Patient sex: F
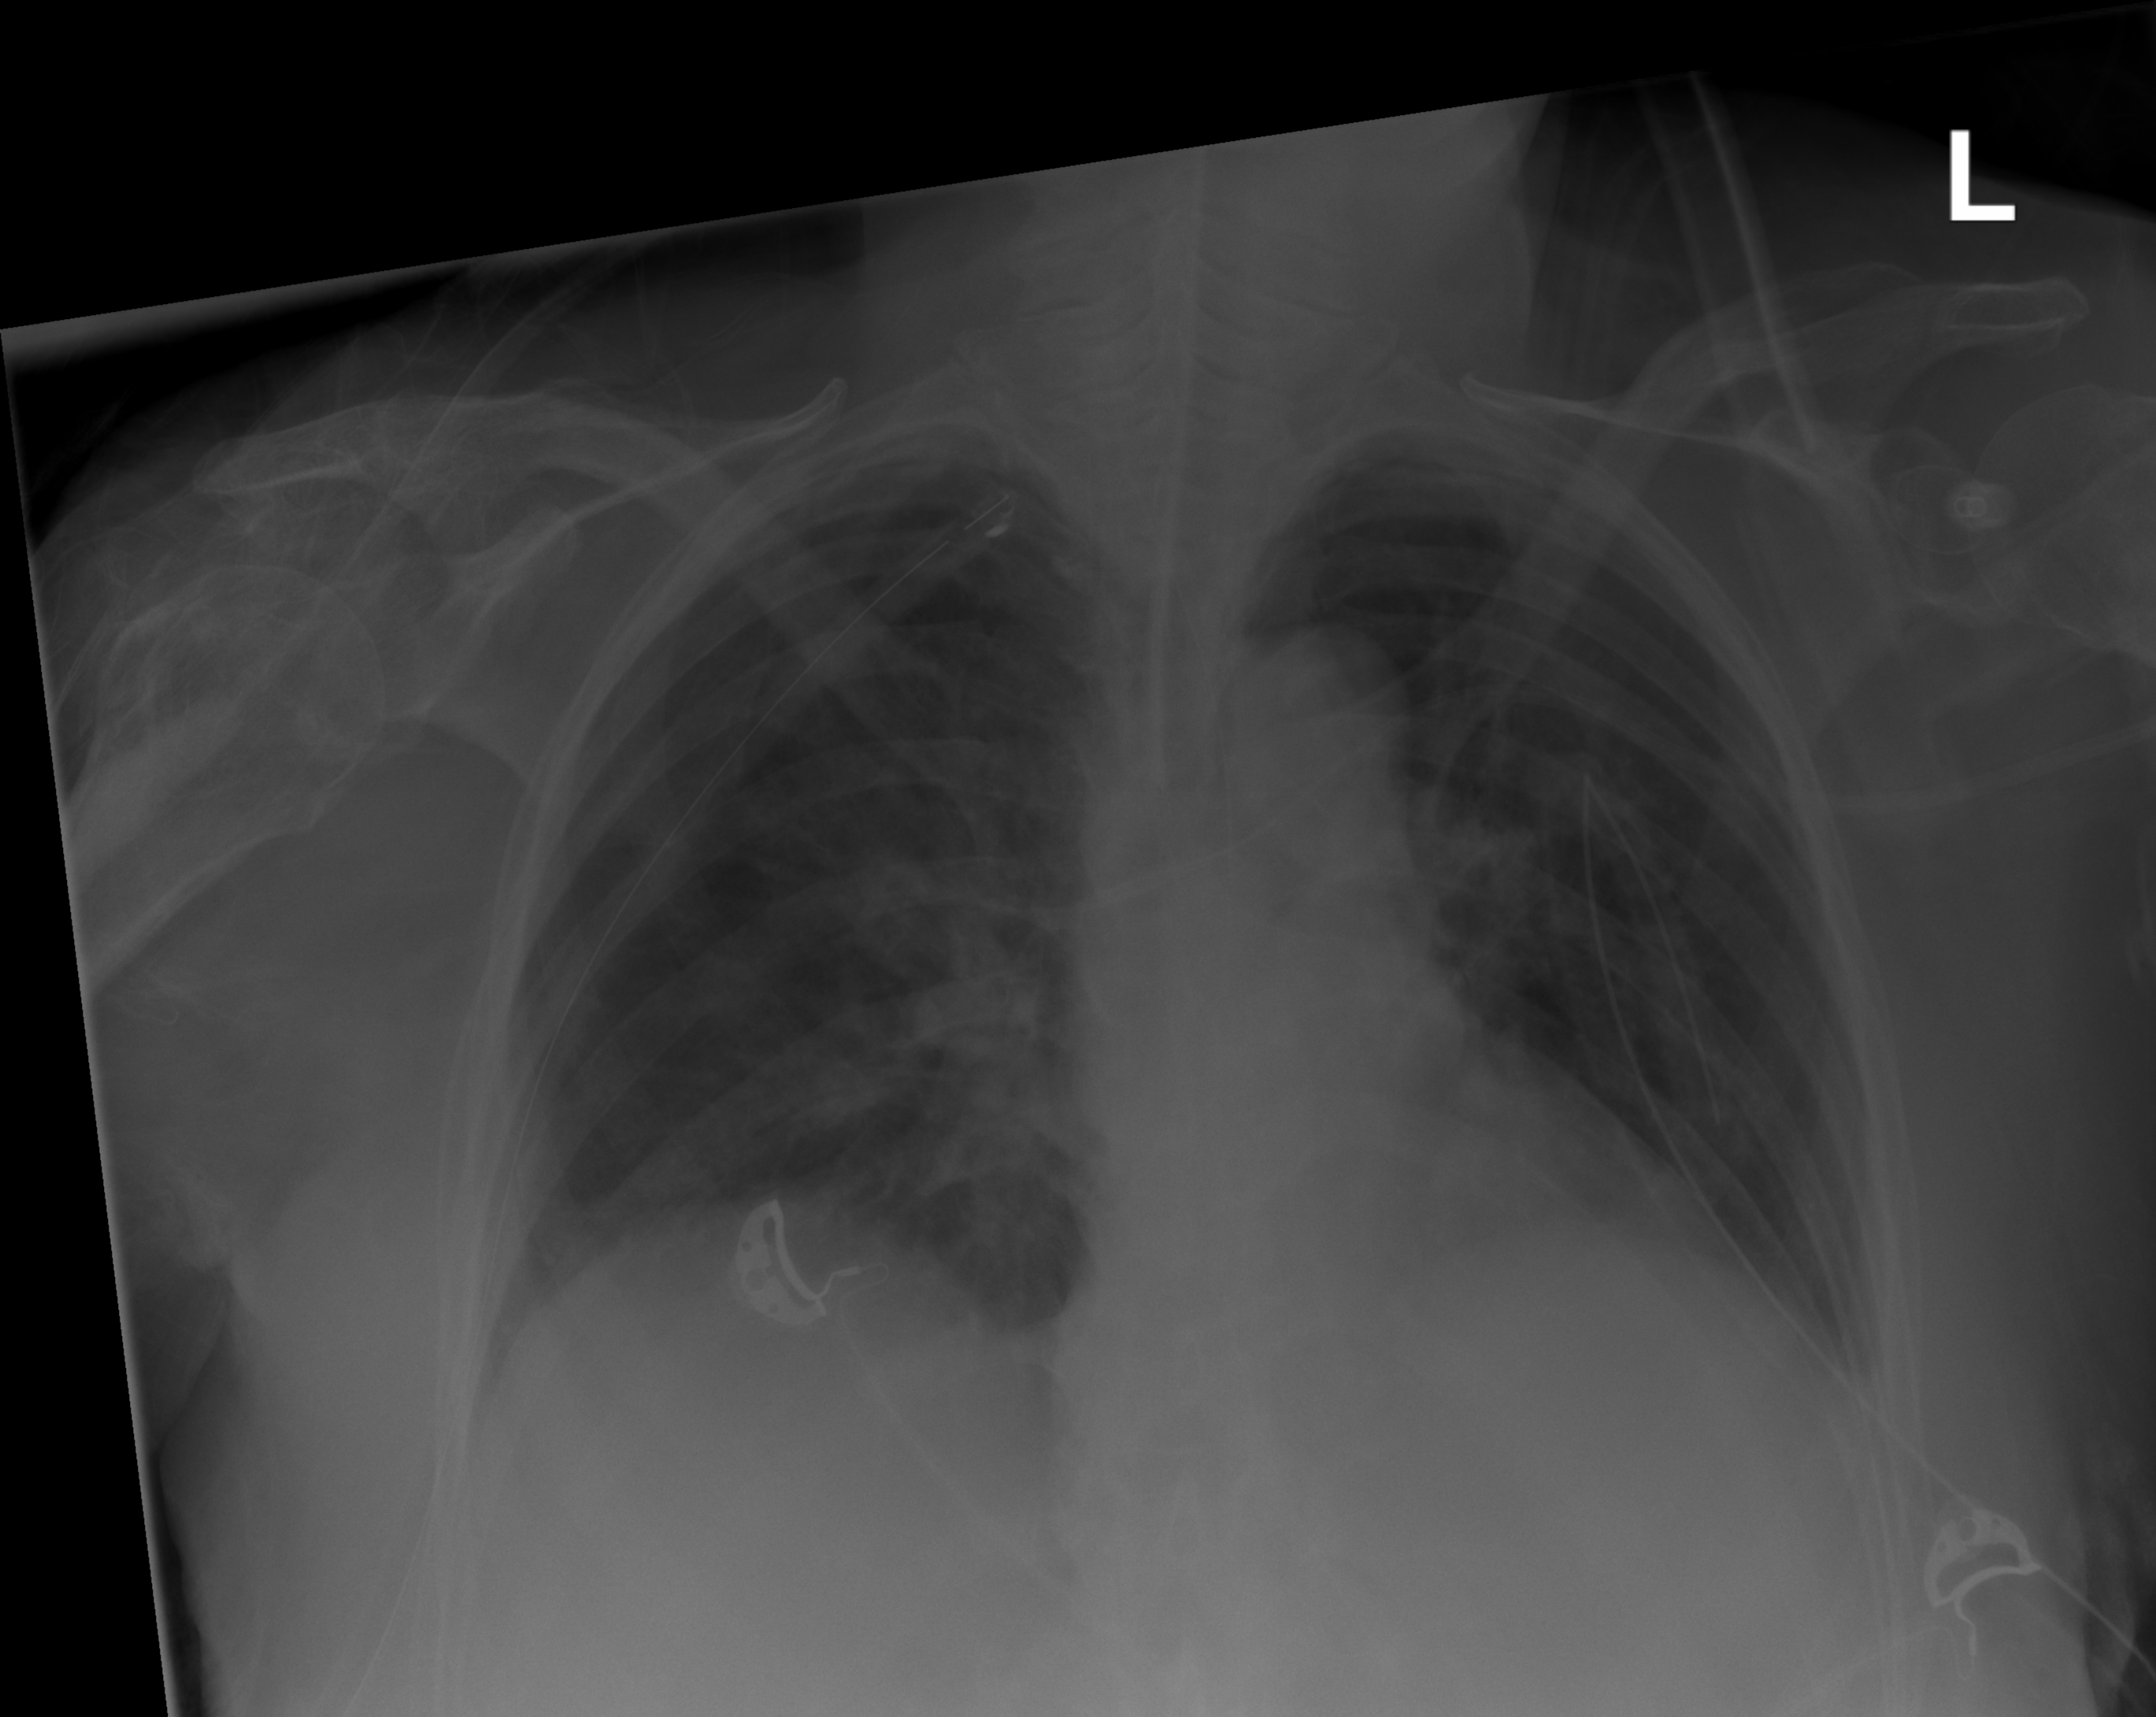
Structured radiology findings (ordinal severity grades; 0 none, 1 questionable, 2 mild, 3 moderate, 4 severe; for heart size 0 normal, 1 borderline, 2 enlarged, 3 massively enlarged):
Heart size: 0
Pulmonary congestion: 2
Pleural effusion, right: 0
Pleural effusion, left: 2
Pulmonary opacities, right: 0
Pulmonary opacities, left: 0
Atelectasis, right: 0
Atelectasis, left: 2